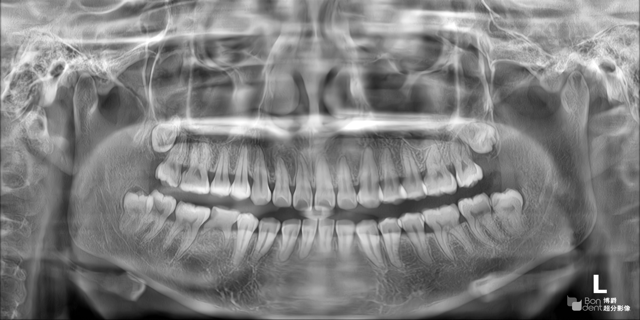
adult